Question: In a certain script that works with SQL Server 2008 (though I'm not sure of the version) I get results like 3.000000000000000%;0.000000000000000%;4.000000000000000%;etc. and instead I would like them to be like 3%;0%;4%;etc.
I already tried to CAST as integer, but that doesn't work. I think because I want the '%' in the result.
Has anyone an idea or can someone tell me it just isn't possible in SQL Server?
The script is as below
'''
SELECT name, CAST(ROUND(population*100/(SELECT population
FROM world
WHERE name='Germany'), 0) as varchar(20)) +'%'
FROM world
WHERE population IN (SELECT population
FROM world WHERE continent='Europe');
'''

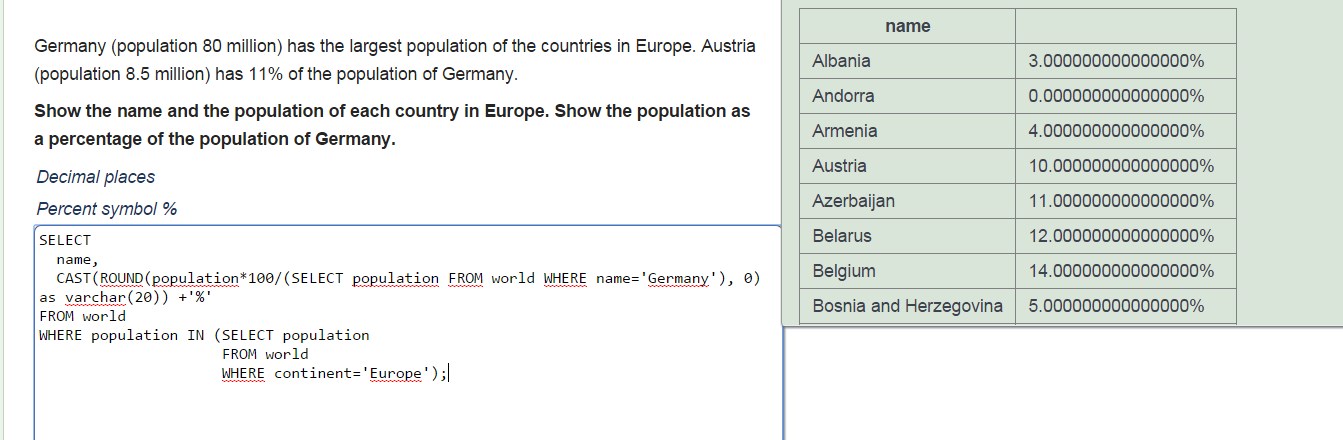
Answer: You should try this. you have to use as INT
'''
SELECT name, CONVERT(varchar(20), CAST(ROUND(population*100/(SELECT population
FROM world
WHERE name='Germany'), 0) as INT))+'%'
FROM world
WHERE population IN (SELECT population
FROM world WHERE continent='Europe');
'''